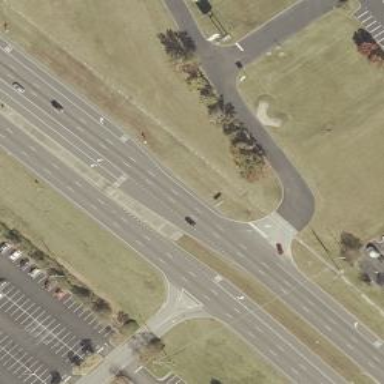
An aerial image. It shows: Asphalt dual carriageway classified as trunk highway.